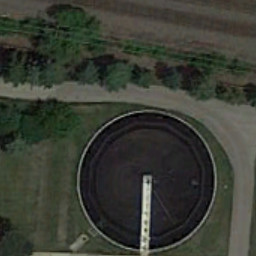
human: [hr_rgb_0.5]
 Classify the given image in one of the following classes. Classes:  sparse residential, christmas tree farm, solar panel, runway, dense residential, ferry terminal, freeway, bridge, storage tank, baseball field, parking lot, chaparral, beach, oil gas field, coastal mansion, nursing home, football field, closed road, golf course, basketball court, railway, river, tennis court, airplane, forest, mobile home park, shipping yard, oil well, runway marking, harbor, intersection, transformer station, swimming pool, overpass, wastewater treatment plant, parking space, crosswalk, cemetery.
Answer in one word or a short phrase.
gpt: wastewater treatment plant